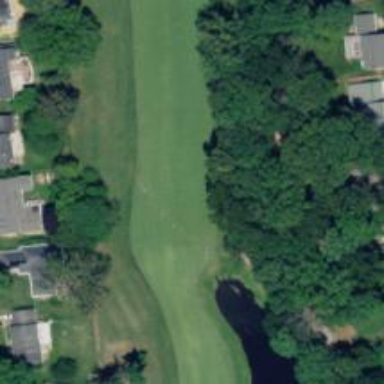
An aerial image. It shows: View of golf hole.